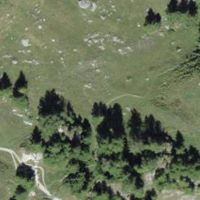
EUNIS habitat code: 26
Species observed at this site:
Botrychium lunaria
Philipomyia aprica
Juniperus communis
Ajuga pyramidalis